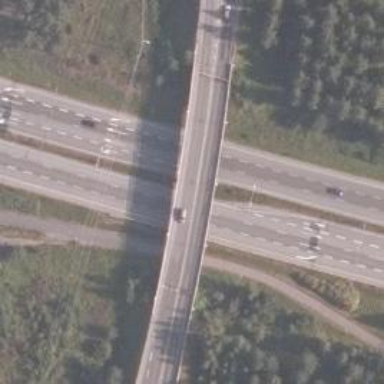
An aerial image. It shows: Bridge.